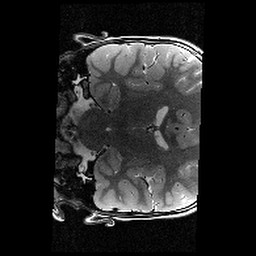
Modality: T2w
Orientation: coronal
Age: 9
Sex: male
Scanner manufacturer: siemens
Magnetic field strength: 3 T
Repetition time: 9.23 s
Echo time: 0.067 s